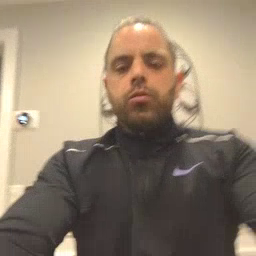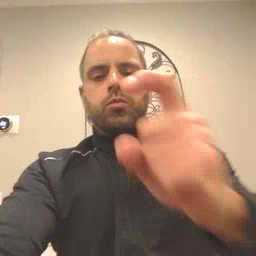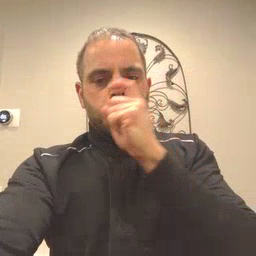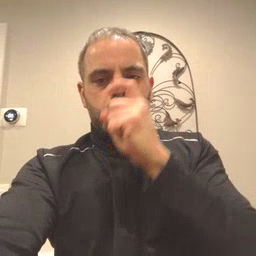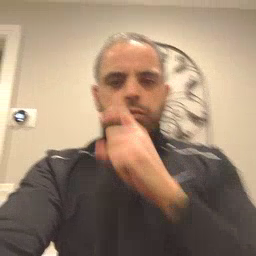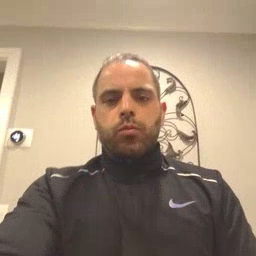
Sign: doll